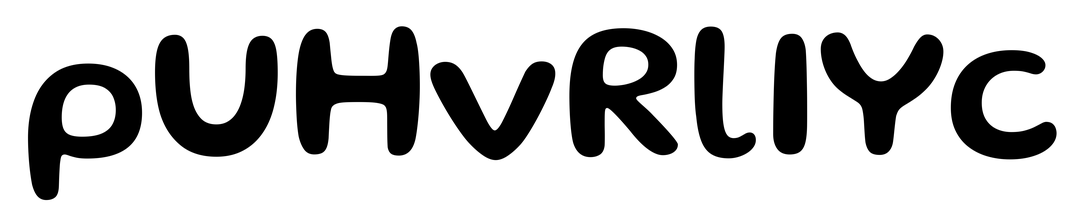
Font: Gluten_Medium